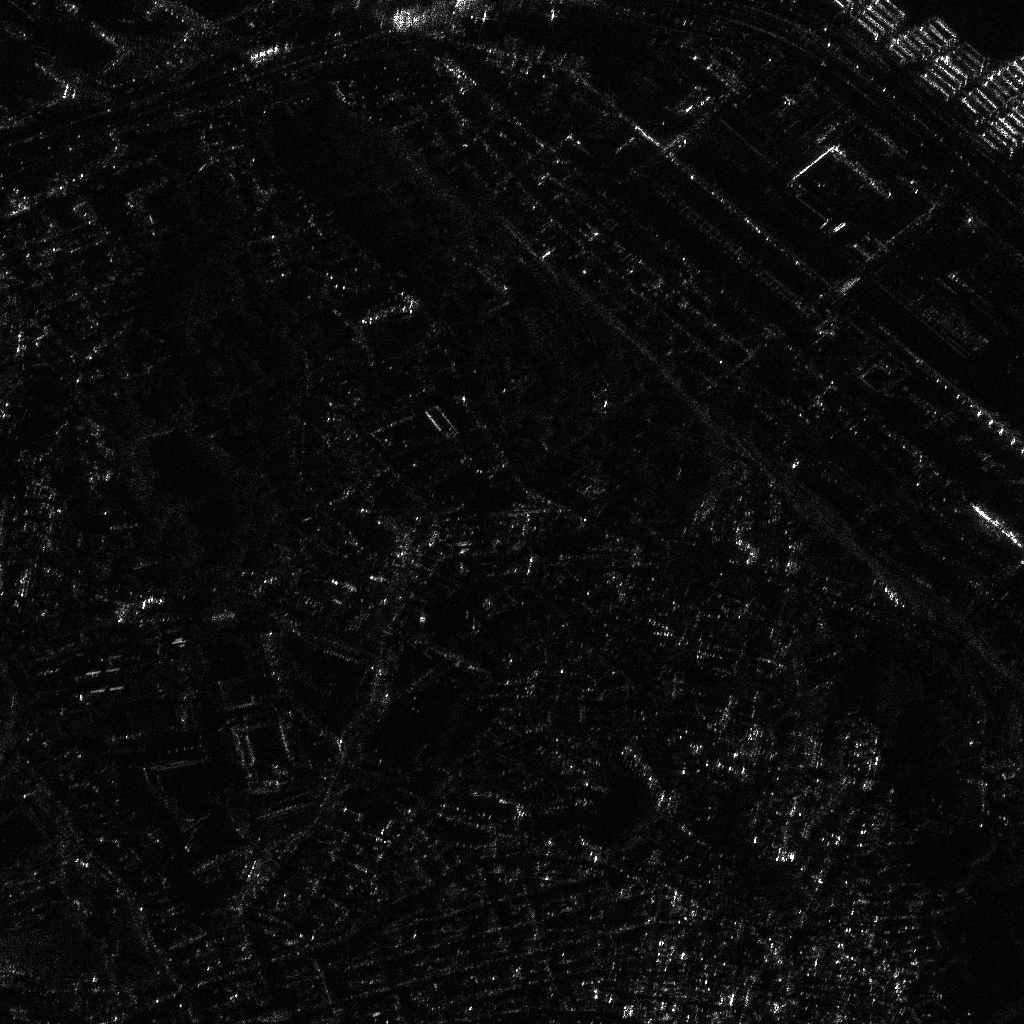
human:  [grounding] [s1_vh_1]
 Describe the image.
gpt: In the satellite image, there is  <ref>2 medium container </ref> <box>[[90, 1, 93, 2, 46], [89, 2, 92, 3, 46]]</box> located at top right,  <ref>2 small container </ref> <box>[[85, 0, 87, 1, 46], [85, 0, 88, 1, 45]]</box> located at top right.